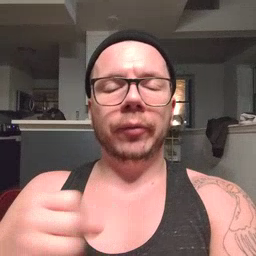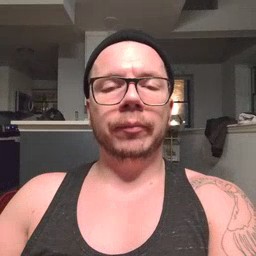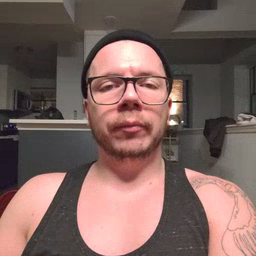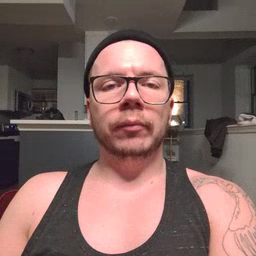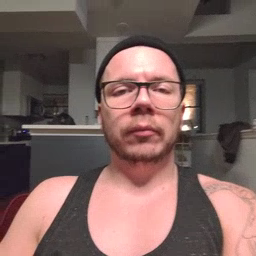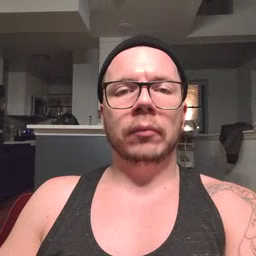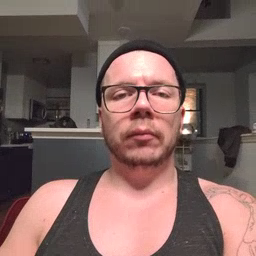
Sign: refrigerator